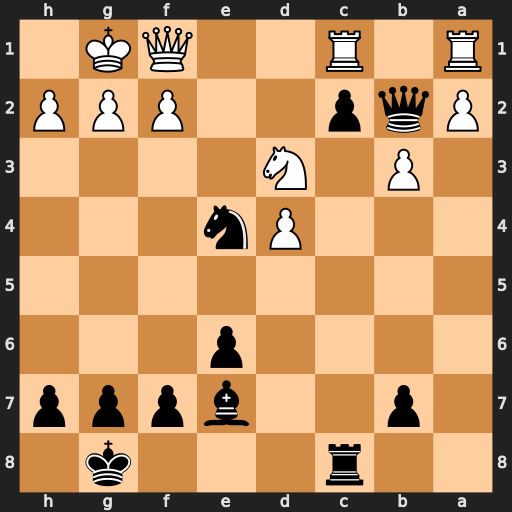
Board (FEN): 2r3k1/1p2bppp/4p3/8/3Pn3/1P1N4/Pqp2PPP/R1R2QK1
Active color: b
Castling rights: -
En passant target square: -
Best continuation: Qxd4